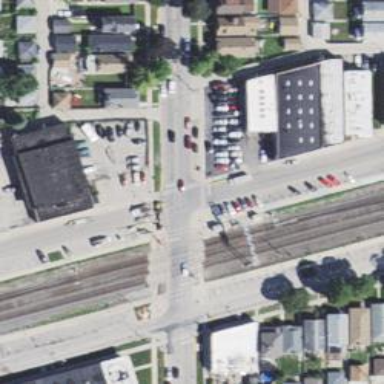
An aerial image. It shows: Railway signal.